Field crop: tomato
Growth stage: 2
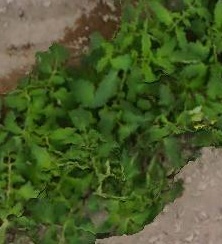
Species: tomato